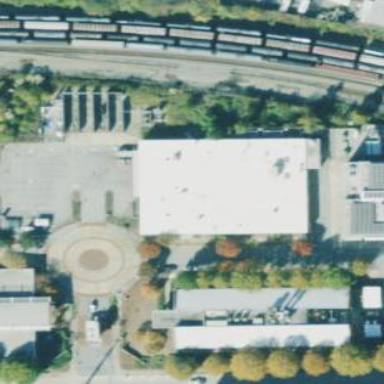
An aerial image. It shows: Academic/research building at Gatech.